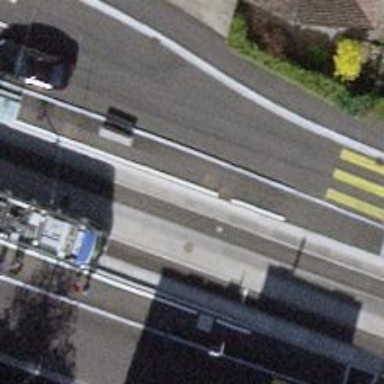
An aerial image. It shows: Public transport stop position.